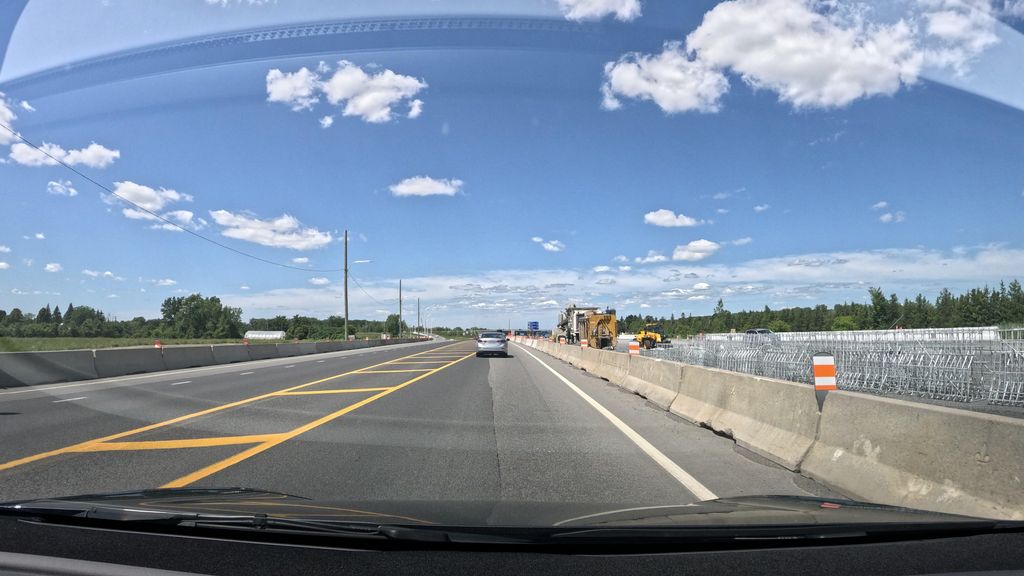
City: montreal